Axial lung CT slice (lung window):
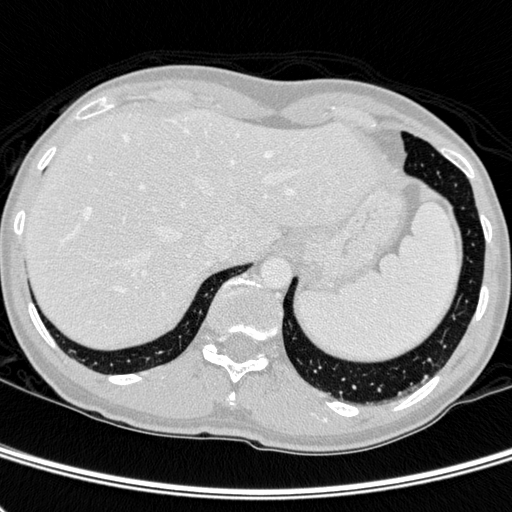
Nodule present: no